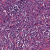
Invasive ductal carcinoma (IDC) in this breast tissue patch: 1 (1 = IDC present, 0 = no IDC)